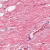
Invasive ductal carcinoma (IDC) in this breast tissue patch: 0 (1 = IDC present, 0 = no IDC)